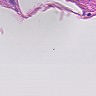
Metastatic tissue present: no